Question: I am making a calendar website. In this I have a calendar div in which the calendar loads, wrapped inside a content div.

## HTML
'''
<div class ="content">
<div id="calendar"></div>
</div>
'''
## CSS
'''
.content{
background: #fcfcfc;
height: 100%;
margin: -70px 0 -20px;
padding: 70px 0 20px;
}
#calendar{
background: #fcfcfc;
margin: 10px 10px 10px 10px;
border: 1px solid #888;
}
'''
## JS
'''
var calHeight = $(".content").height();
'''
.
What should I do to get calHeight the displayed size?
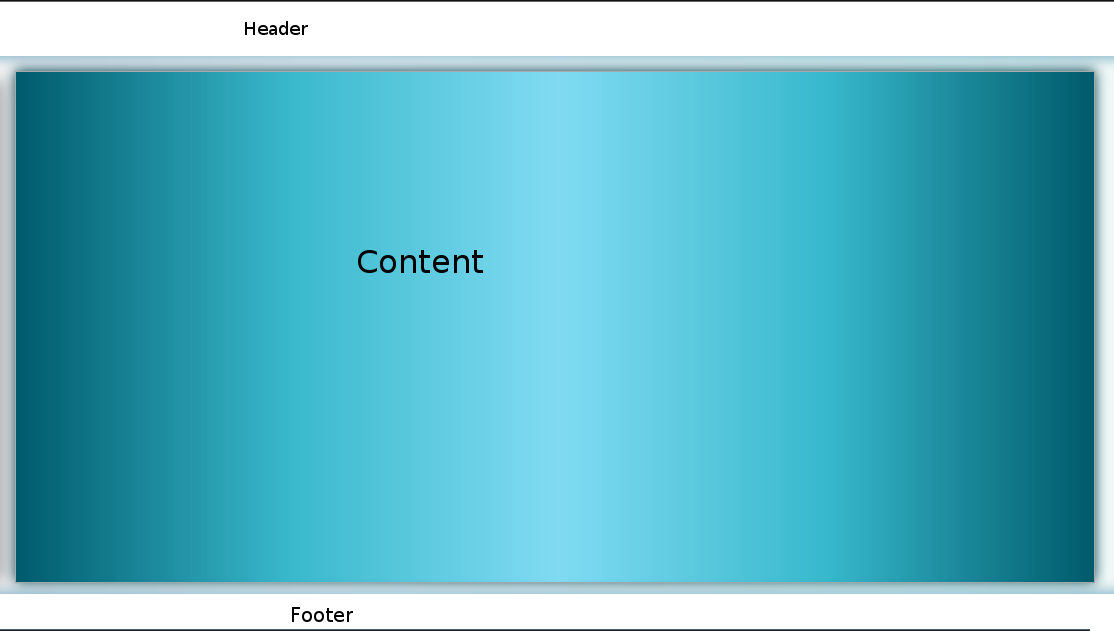
Answer: Try using jQuery.outerHeight().
<URL>
It returns the height including Margin and Padding.